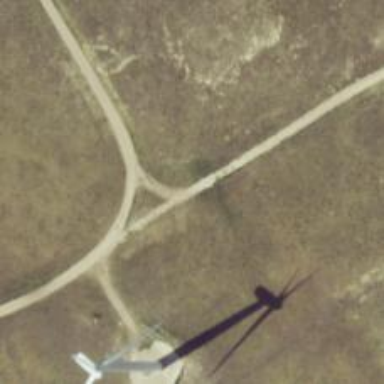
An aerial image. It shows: Road leading to wind farm area designated for service vehicles.